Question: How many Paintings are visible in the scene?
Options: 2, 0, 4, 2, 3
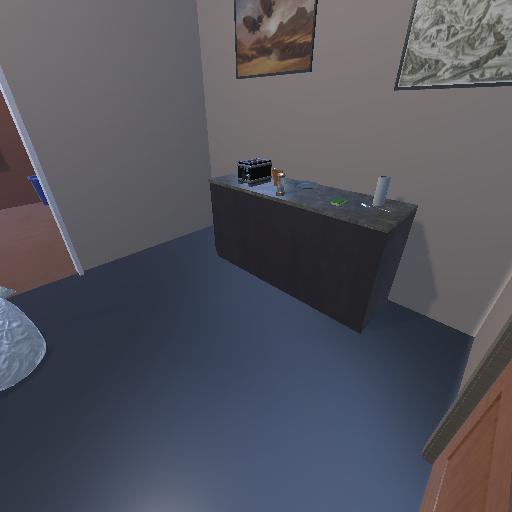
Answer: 2